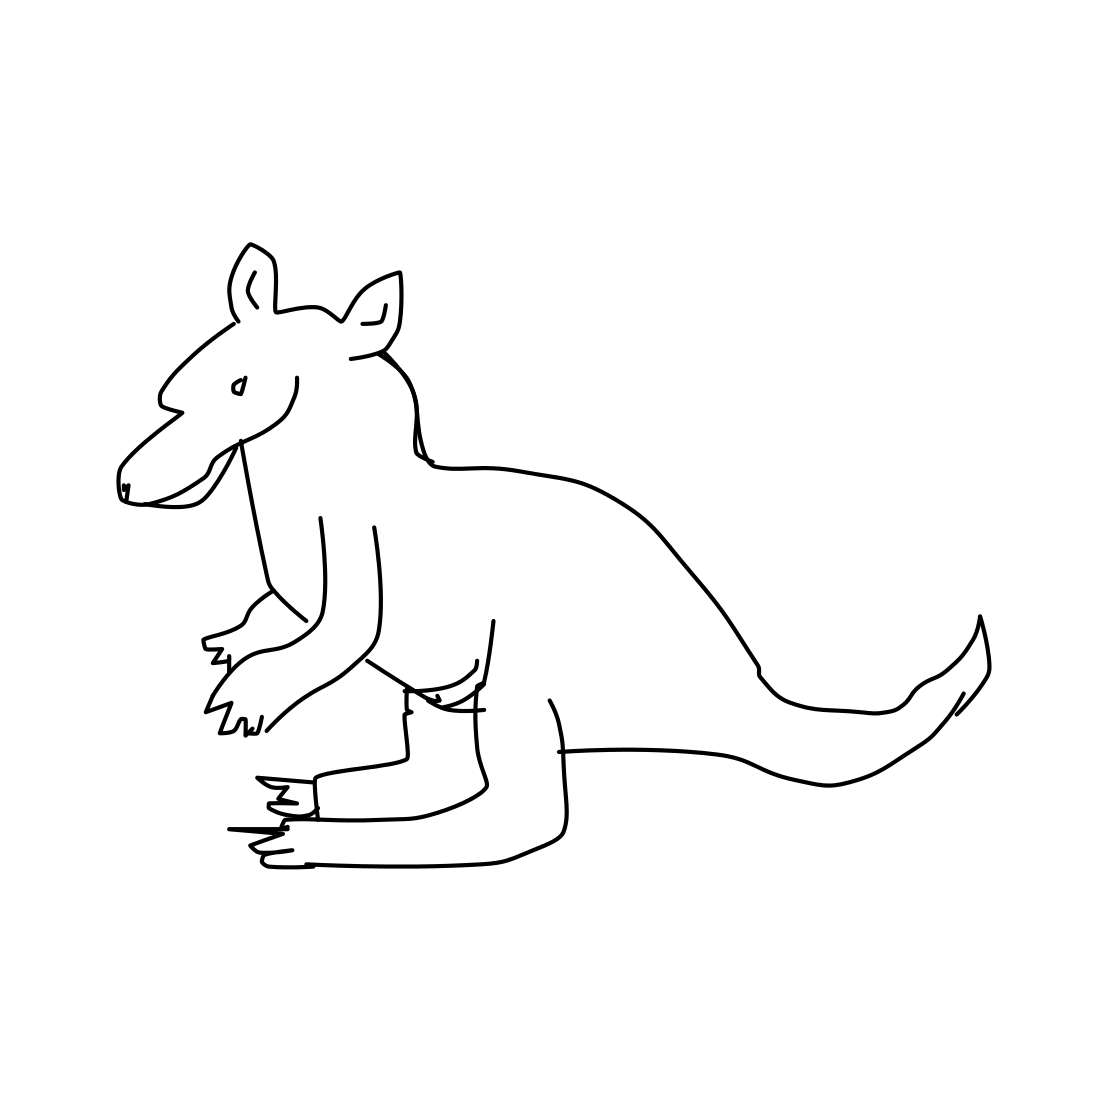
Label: kangaroo